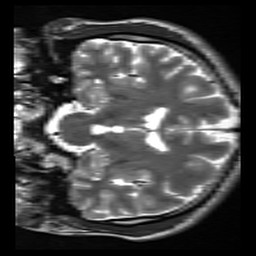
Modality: inplaneT2
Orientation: coronal
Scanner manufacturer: siemens
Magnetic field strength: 3 T
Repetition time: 7.02 s
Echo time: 0.069 s